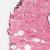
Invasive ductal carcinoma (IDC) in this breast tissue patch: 0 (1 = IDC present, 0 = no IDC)